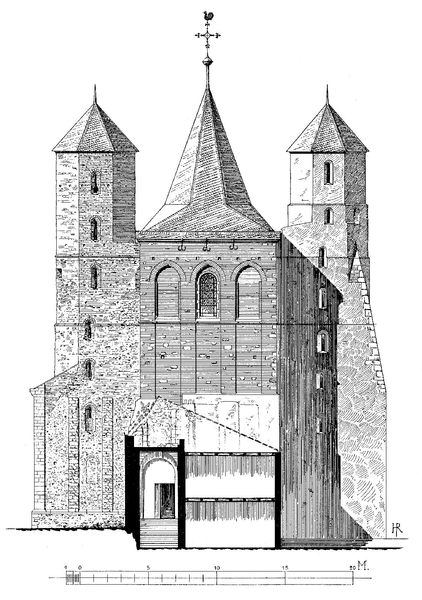
Titel: St. Maria im Kapitol in Köln
Standort: Köln, St. Maria im Kapitol (EU - D - NRW)
Schlagwörter: fenster, tür, gebäude, signatur, kirche, bogen, stufen, tor, eingang, kreuz, türme, schnitt, spitzbogen, rundbögen, romanik, hahn, maßstab, bogenfenster, wetterhahn, hanhn